Field crop: tomato
Growth stage: 1
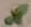
Species: solanum